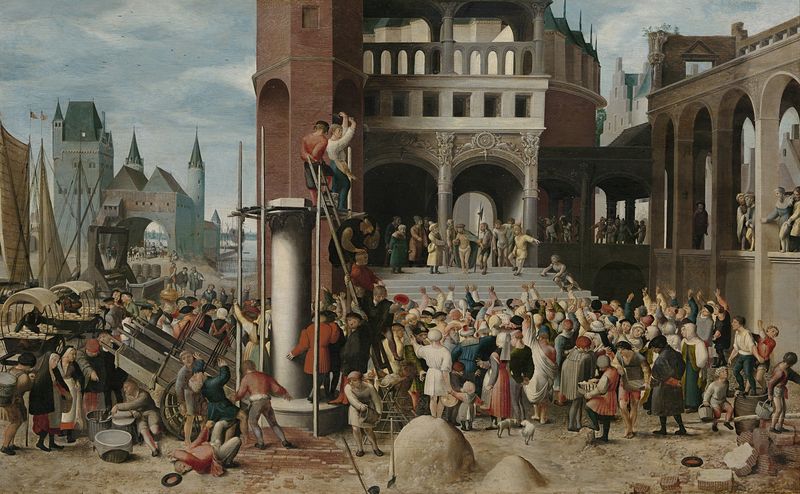
Titel: Ecce Homo
Künstler: Brunswijkse Monogrammist
Standort: Amsterdam
Institution: Rijksmuseum
Schlagwörter: gemälde, himmel, meer, wolken, menschen, sand, stadt, säule, gebäude, hund, malerei, feier, karren, turm, schiff, bogen, hafen, wagen, krieg, treppe, stufen, bögen, gerüst, burg, palast, festung, aufstand, volk, menschenmenge, arkaden, handwerker, mittelalter, unfall, bau, baustelle, bauarbeiter, massen, bosch, turbm